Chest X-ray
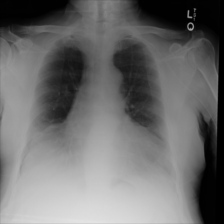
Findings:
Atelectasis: negative
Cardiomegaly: negative
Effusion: negative
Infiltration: negative
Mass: negative
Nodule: negative
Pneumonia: negative
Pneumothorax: negative
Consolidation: negative
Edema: negative
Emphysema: negative
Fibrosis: negative
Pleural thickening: negative
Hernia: negative